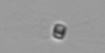
Label: Chaetoceros_tenuissimus